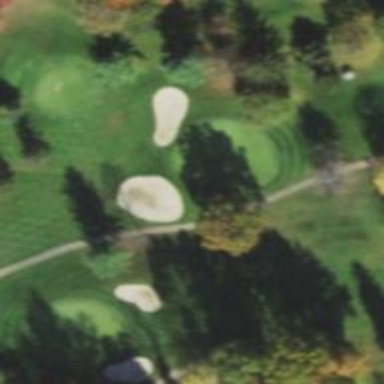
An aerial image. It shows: Golf hole.